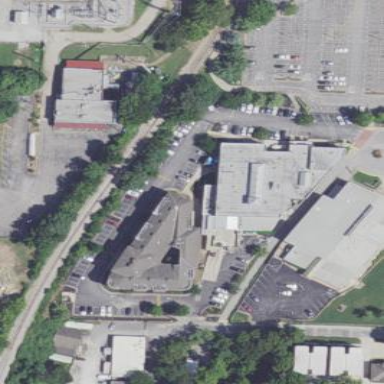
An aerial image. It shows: Retail building.